Field crop: maize
Growth stage: 2
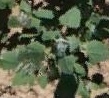
Species: chenopodium